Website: home-depot
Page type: customer-info-address
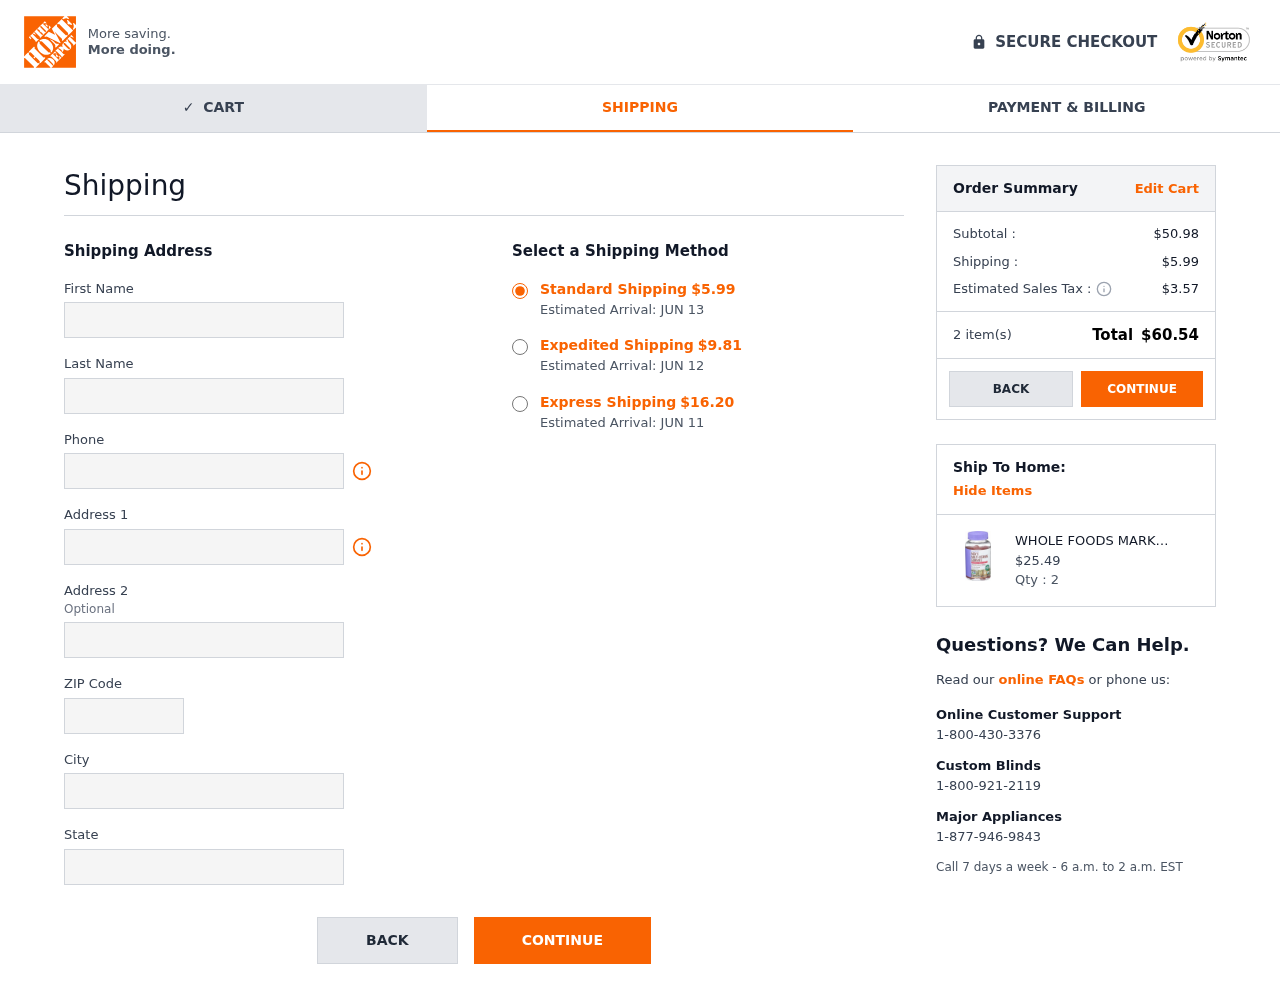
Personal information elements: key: PII_CITY
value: Paynemouth
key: PII_FIRSTNAME
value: David
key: PII_LASTNAME
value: Campbell
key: PII_PHONE
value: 9488475414
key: PII_POSTCODE
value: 54426
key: PII_STATE
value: Maine
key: PII_STREET
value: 6829 Margaret Wells Suite 266
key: PII_STREET2
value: Suite 688
Product elements: key: PRODUCT1_NAME
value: WHOLE FOODS MARKET Organic Multi for Men Gummy, 90 CT
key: PRODUCT1_PRICE
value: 25.49
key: PRODUCT1_QUANTITY
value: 2
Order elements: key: ORDER_SHIPPING_COST
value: $5.99
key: ORDER_DELIVERY_DATE
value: Estimated Arrival: JUN 13
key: ORDER_SHIPPING_COST_EXPEDITED
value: $9.81
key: ORDER_DELIVERY_DATE_EXPEDITED
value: Estimated Arrival: JUN 12
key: ORDER_SHIPPING_COST_EXPRESS
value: $16.20
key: ORDER_DELIVERY_DATE_EXPRESS
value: Estimated Arrival: JUN 11
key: ORDER_SUBTOTAL
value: $50.98
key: ORDER_TAX
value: $3.57
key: ORDER_NUM_ITEMS
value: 2 item(s)
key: ORDER_TOTAL
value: $60.54